Question: I am new in spring
I will post my code,
that the application.properties
'''
spring.datasource.url=jdbc:mysql://localhost/spring
spring.datasource.username=root
spring.datasource.password=
spring.datasource.driver-class-name=com.mysql.jdbc.Driver
spring.jpa.database-platform=org.hibernate.dialect.MySQLDialect
spring.jpa.hibernate.ddl-auto=update
'''
and this my entity
'''
package model;
import javax.persistence.Entity;
import javax.persistence.GeneratedValue;
import javax.persistence.GenerationType;
import javax.persistence.Id;
@Entity
public class Person {
@Id
@GeneratedValue(strategy = GenerationType.AUTO)
private long id;
private String name;
private String phone;
private String adresse;
public long getId() {
return id;
}
public void setId(long id) {
this.id = id;
}
public String getName() {
return name;
}
public void setName(String name) {
this.name = name;
}
public String getPhone() {
return phone;
}
public void setPhone(String phone) {
this.phone = phone;
}
public String getAdresse() {
return adresse;
}
public void setAdresse(String adresse) {
this.adresse = adresse;
}
public Person(long id, String name, String phone, String adresse) {
super();
this.id = id;
this.name = name;
this.phone = phone;
this.adresse = adresse;
}
public Person() {
super();
}
}
'''
and this is the repository
'''
package repositry;
import org.springframework.data.jpa.repository.JpaRepository;
import model.Person;
public interface PersonRespositry extends JpaRepository<Person, Long> {
}
'''
and my controller
'''
package contoller;
import java.util.List;
import org.springframework.beans.factory.annotation.Autowired;
import org.springframework.web.bind.annotation.RequestMapping;
import org.springframework.web.bind.annotation.RequestMethod;
import org.springframework.web.bind.annotation.RestController;
import model.Person;
import repositry.PersonRespositry;
@RestController
public class PersonController {
PersonRespositry rp;
@Autowired
public PersonController(PersonRespositry rp) {
// TODO Auto-generated constructor stub
this.rp=rp;
}
@RequestMapping("/find")
public Person find(long id){
return rp.findOne(id);
}
@RequestMapping("/findall")
public List<Person> findall(){
return rp.findAll();
}
@RequestMapping(value="/hello")
public String Demo(){
return "Hello world !!";
}
@RequestMapping(value="/create", method=RequestMethod.GET)
public String create(){
Person p=new Person();
p.setName("med");
p.setPhone("233888");
p.setAdresse("rue ");
rp.save(p);
return " success";
}
}
'''
This is the architect of the project:

When I run the application the database does not generate and only the
localhost:8080 is running.
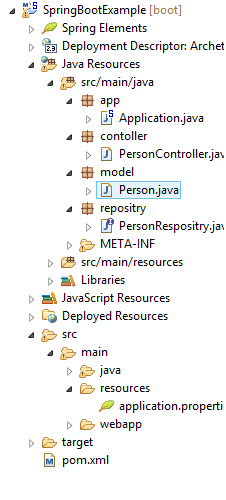
Answer: Your problem is the location of the 'Application.java'.
'@ComponentScan'looks for Spring beans inside the package of the class annotated with ('@SpringBootApplication' contains '@ComponentScan') and in subpackages of this package.
I already provided an example to a very similar setup.
Please have a look here: <URL>
Furthermore the hint of Robert Moskal is correct. The database itself has to exist already. Only the tables will be created automatically.